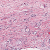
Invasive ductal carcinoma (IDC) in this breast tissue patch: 1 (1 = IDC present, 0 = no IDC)